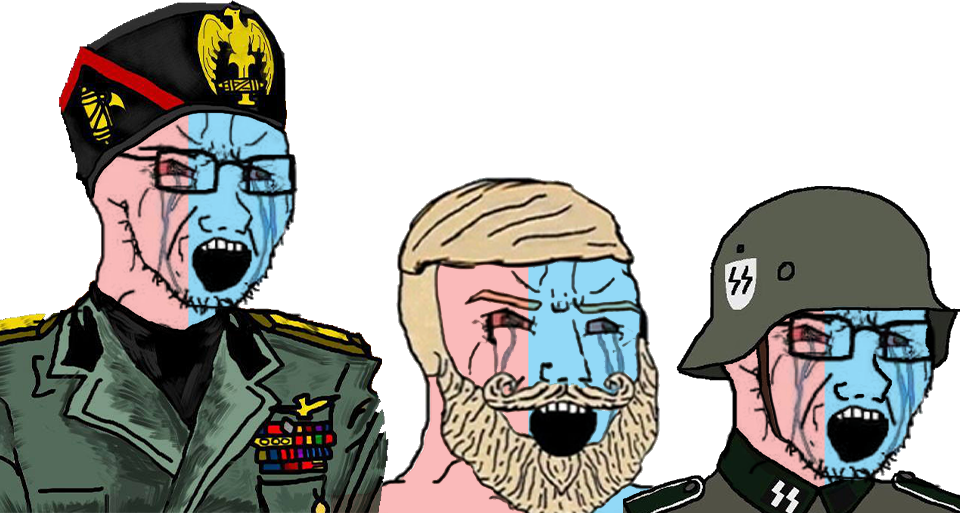
Label: 5_Crying_Wojak